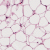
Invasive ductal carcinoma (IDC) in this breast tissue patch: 0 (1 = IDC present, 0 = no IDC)